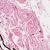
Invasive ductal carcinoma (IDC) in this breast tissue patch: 0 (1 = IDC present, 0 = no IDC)